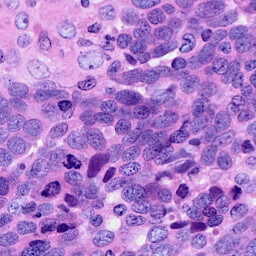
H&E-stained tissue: Ovarian